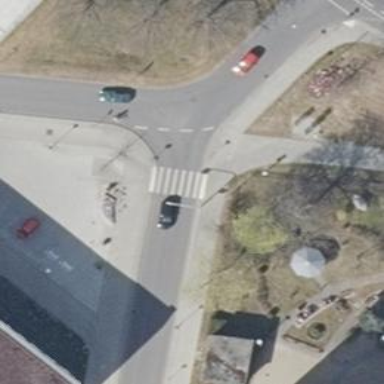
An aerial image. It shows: Zebra crossing on the road.